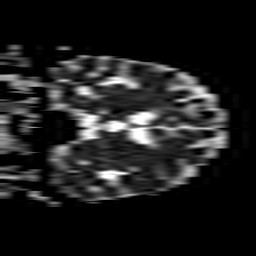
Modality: ADC
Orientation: coronal
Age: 64
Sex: female
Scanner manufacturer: philips
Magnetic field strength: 1.5 T
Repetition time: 3.395 s
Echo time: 0.06922 s